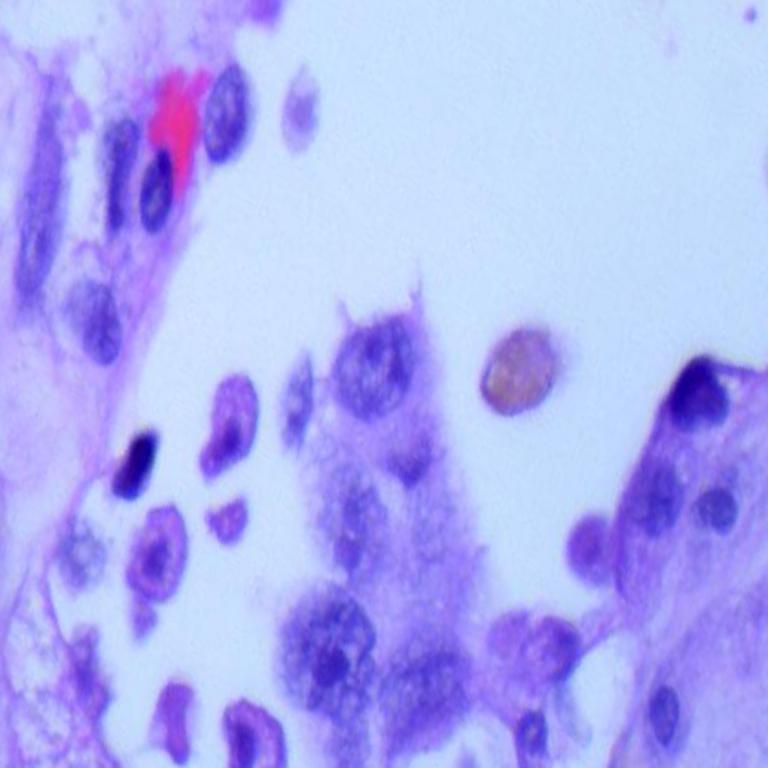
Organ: lung
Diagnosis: adenocarcinomas